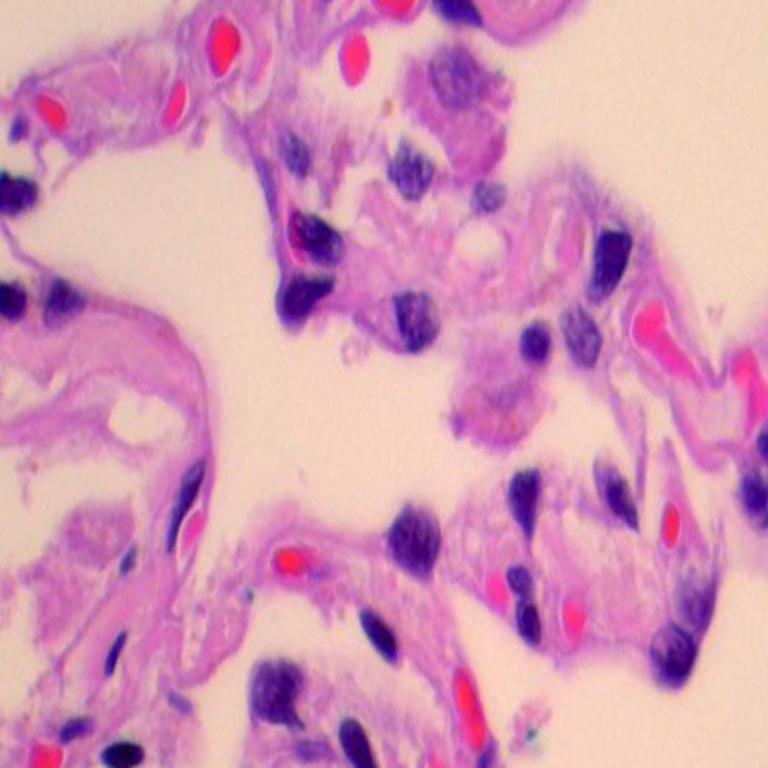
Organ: lung
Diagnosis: benign